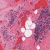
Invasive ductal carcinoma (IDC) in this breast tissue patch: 0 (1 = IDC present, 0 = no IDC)